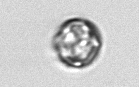
Label: Thalassiosira